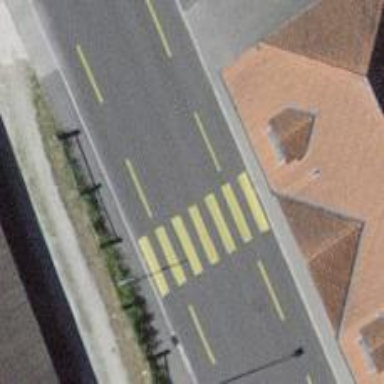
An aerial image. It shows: Zebra crossing on the road.